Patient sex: M
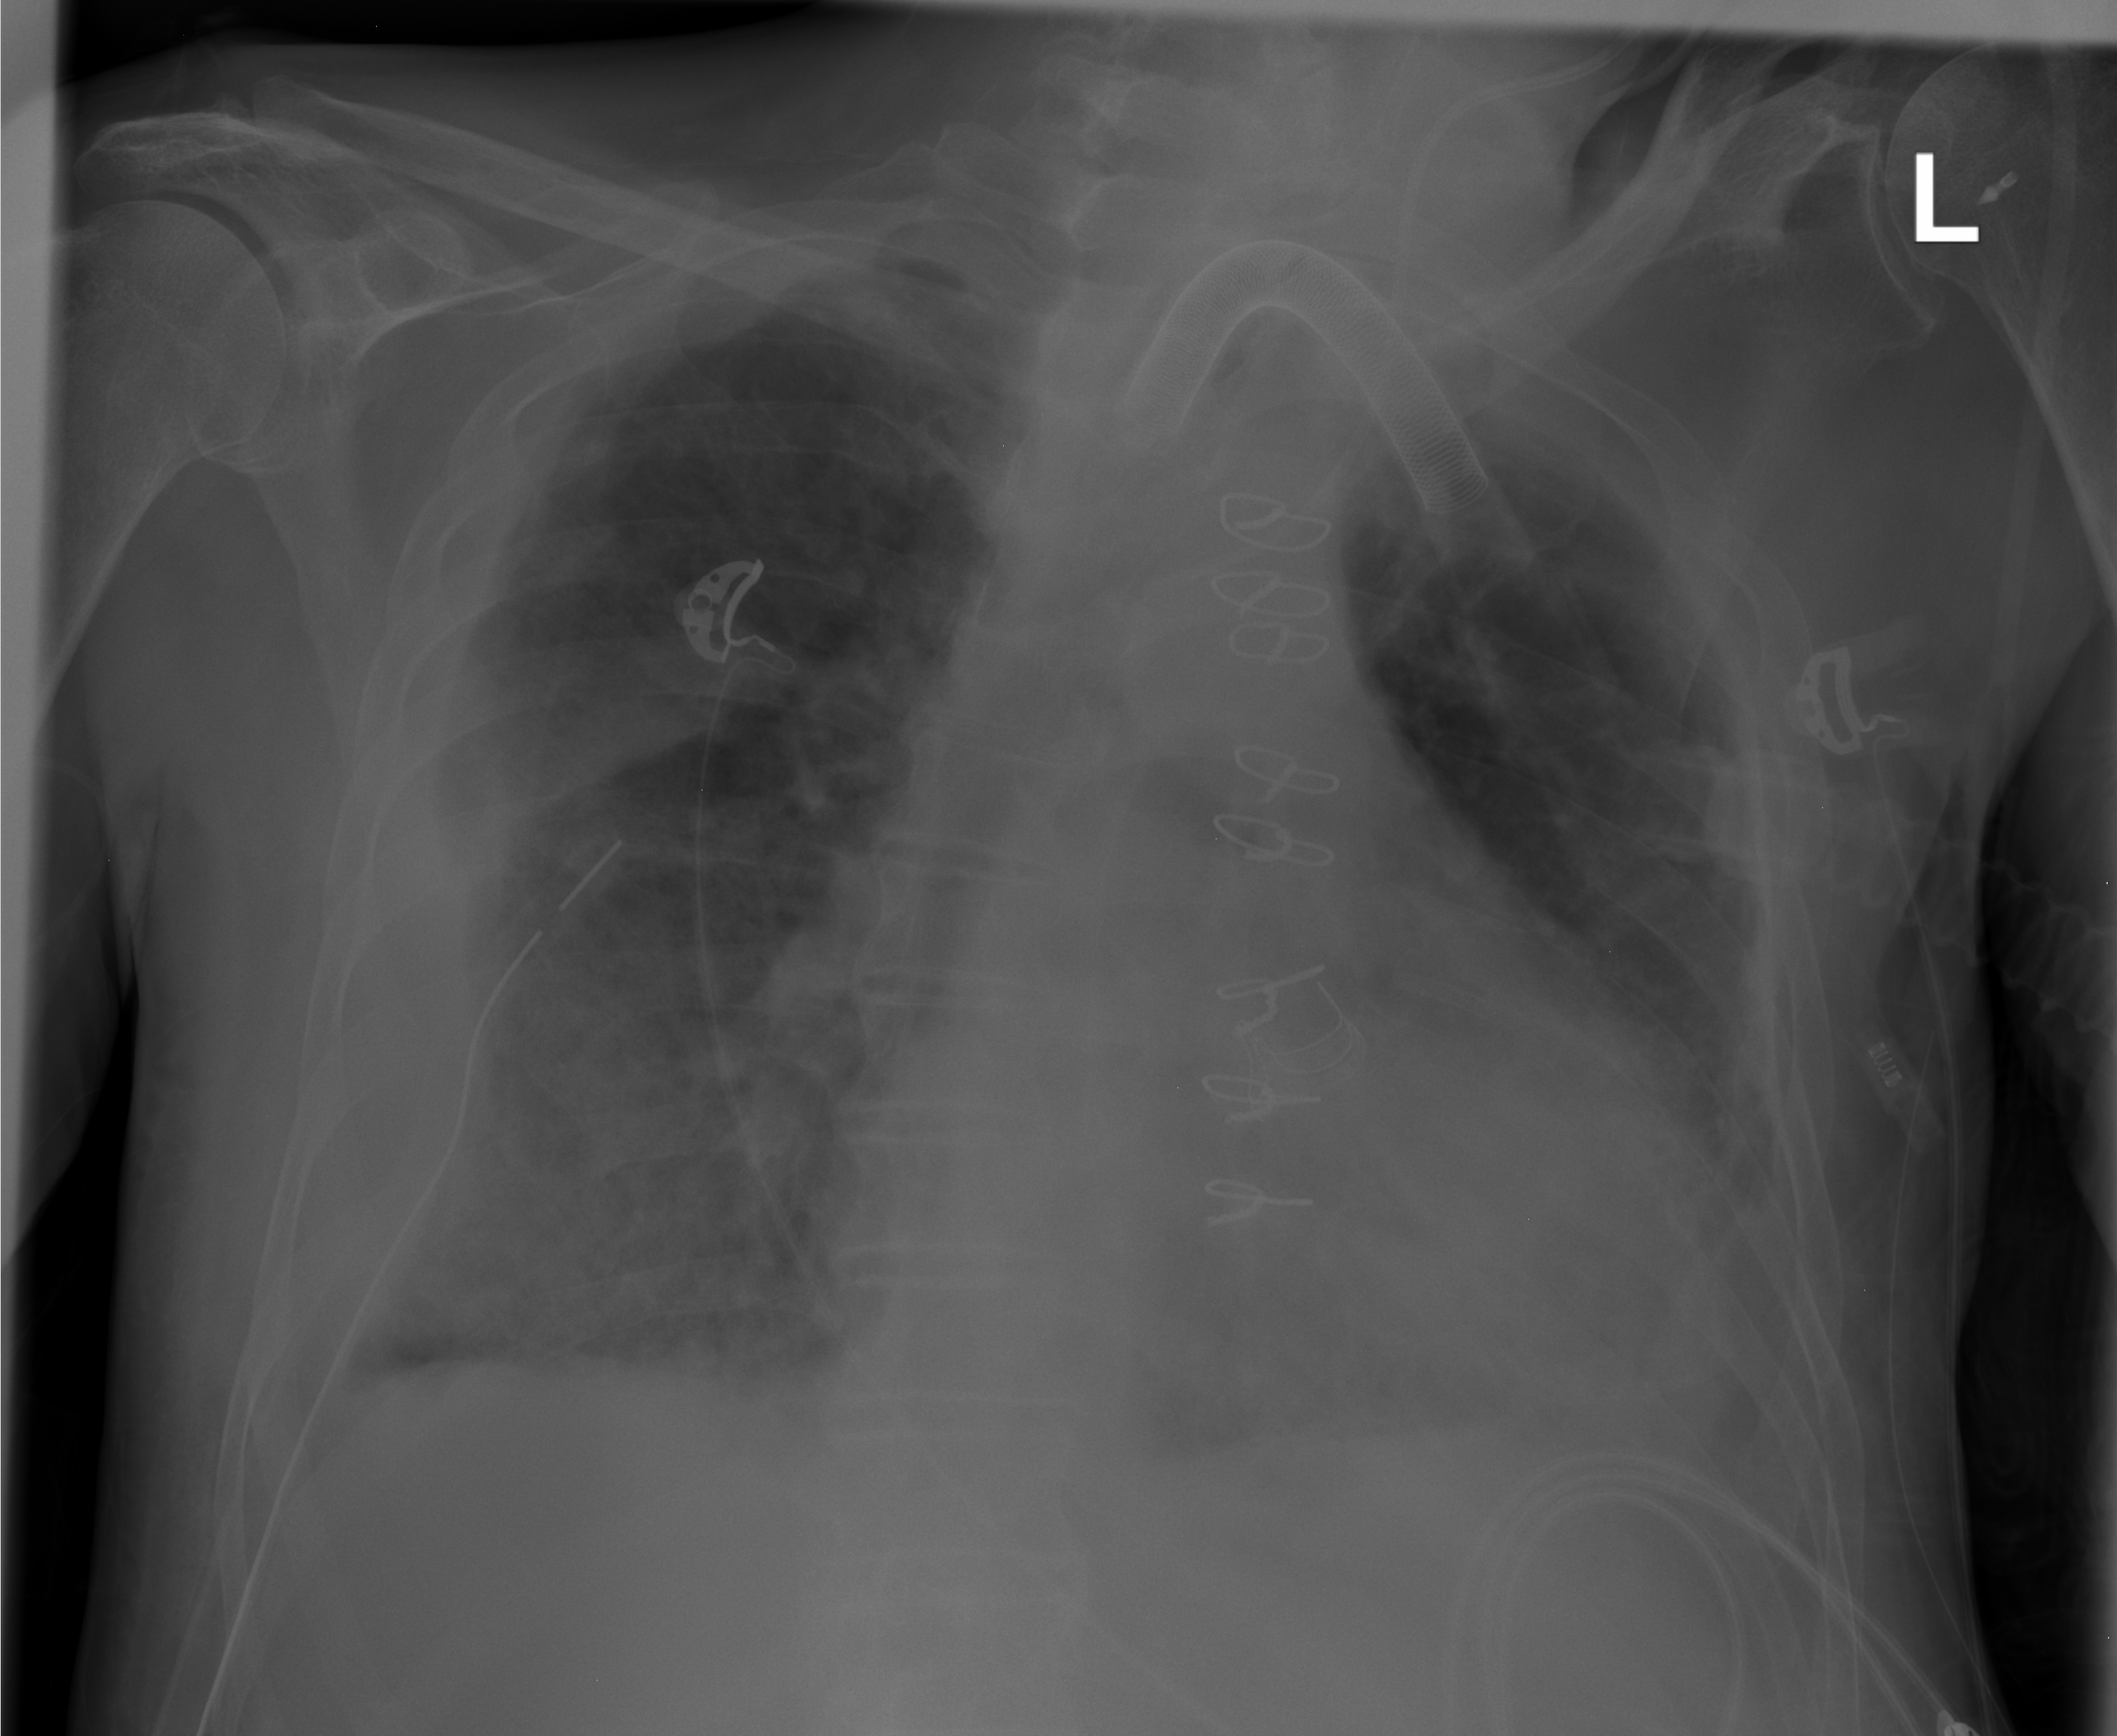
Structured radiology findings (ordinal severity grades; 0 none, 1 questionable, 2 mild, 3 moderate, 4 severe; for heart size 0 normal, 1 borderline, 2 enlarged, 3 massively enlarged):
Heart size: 2
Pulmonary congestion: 0
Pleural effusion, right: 3
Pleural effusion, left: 2
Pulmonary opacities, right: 3
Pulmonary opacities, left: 1
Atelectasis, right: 2
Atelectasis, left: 2